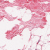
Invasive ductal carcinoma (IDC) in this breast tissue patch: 0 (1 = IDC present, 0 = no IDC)